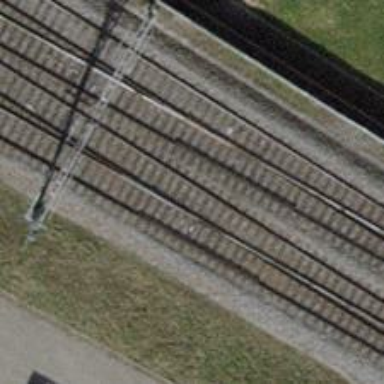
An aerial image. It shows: Railway junction.